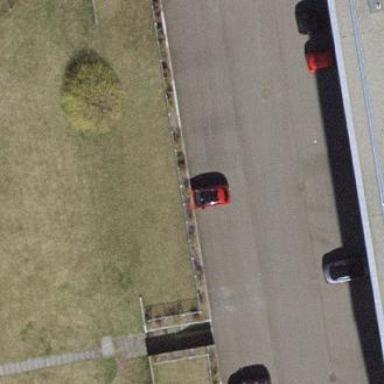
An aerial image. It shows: Flat roofed garages.